Question: In my first MacOS desktop program I need to be able to put my own global hotkeys for certain actions.
In many other programs I saw a special UI-control for these purposes, like that:

I also want something like that in my program, but searching right library panel (and also googled), I did not found the component like this...
Where to find? How to use? The link on download and a brief tutorial would be appreciated!
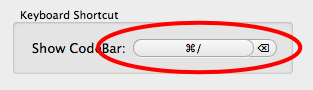
Answer: ShortcutRecorder: <URL> to work with Xcode 4.
Alternatively MasShortcut: <URL>.